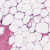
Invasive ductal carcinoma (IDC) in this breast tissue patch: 0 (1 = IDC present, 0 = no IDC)